Aerial crown-view tile of a tropical tree (Barro Colorado Island, Panama), acquired 20240716:
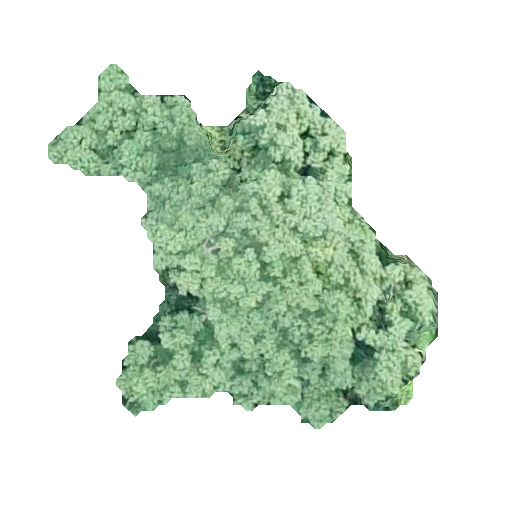
Species: Ceiba pentandra
GBIF accepted scientific name: Ceiba pentandra
Crown area: 127.434 m²